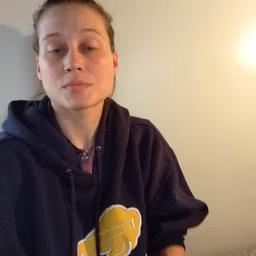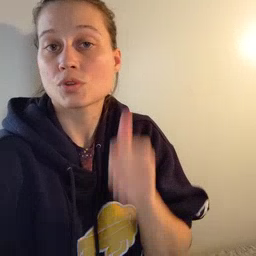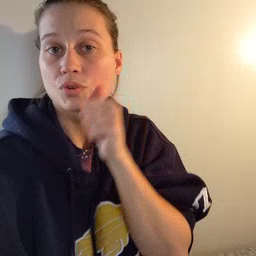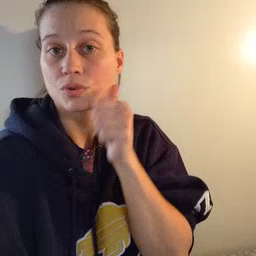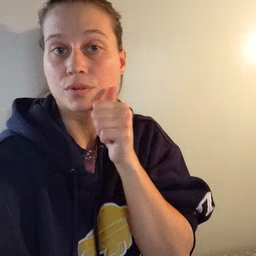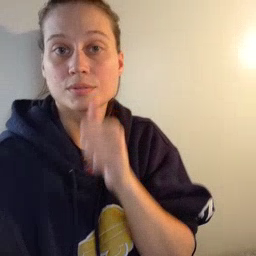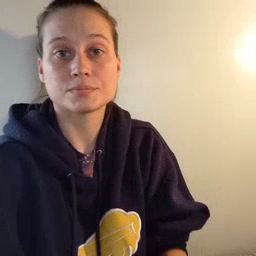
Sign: girl